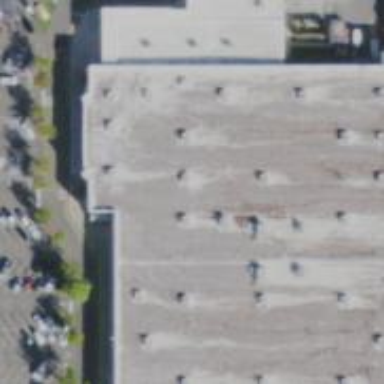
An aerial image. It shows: Department store located within mall.